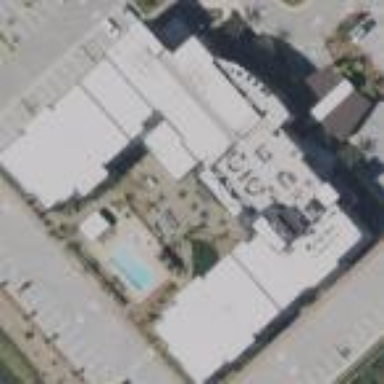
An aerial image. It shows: Hotel building.